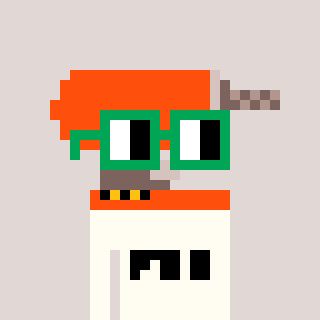
a pixel art character with square green glasses, a drill-shaped head and a grayscale-colored body on a warm background